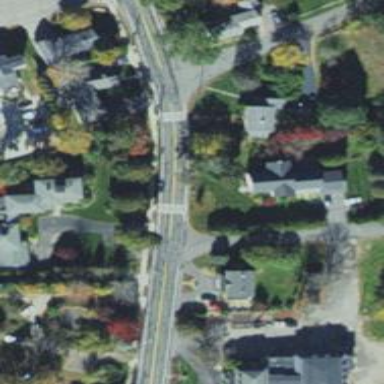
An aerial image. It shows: Marked crossing on footway.